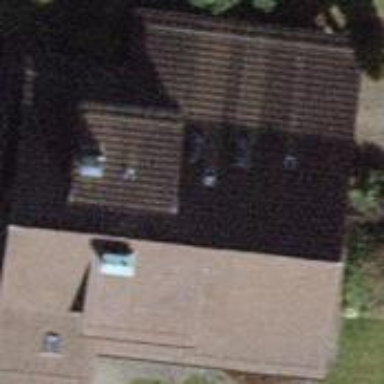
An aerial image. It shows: Building with tiled roof.